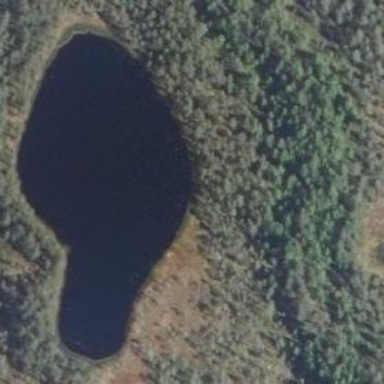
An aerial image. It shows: Lake with natural water.